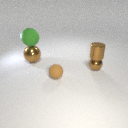
small brown metal cylinder above small brown metal sphere